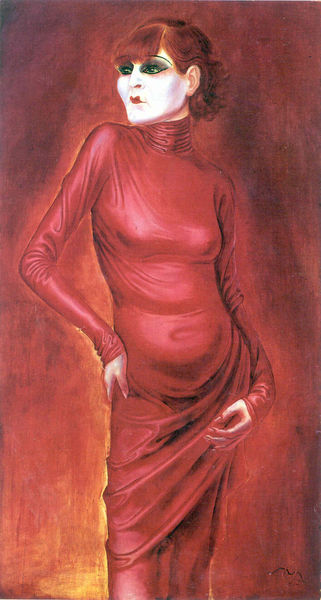
Titel: Porträt der Tänzerin Anita Berber
Künstler: Otto Dix
Standort: Stuttgart
Institution: Galerie der Stadt Stuttgart
Schlagwörter: blau, dunkel, feuer, gemälde, hand, kopf, körper, nackt, schatten, weiß, frauen, gelb, grün, braun, brust, busen, frankreich, frau, frisur, haar, kleid, licht, mund, nase, ohr, paris, profil, schwarz, blick, dame, rot, expressionismus, hochformat, malerei, mode, alt, dix, wand, arm, arme, augen, blass, falten, gesicht, kragen, lang, stehen, bildnis, hals, hände, portrait, porträt, signatur, öl, schlank, auge, figur, gewand, haare, pose, realismus, stehend, prostituierte, tänzerin, kinn, kontrast, lippen, rosa, schminke, pony, deutschland, brüste, kuss, liebe, lasziv, haltung, hart, abstrakt, modern, lila, monochrom, weiblich, schmal, nabel, bauch, kontrapost, edel, bauchnabel, erotik, erotisch, model, schwanger, kniestück, neue sachlichkeit, dünn, geschminkt, make up, satin, dirne, eng, krank, kontur, steht, traum, groß, dreiviertel, grosz, macke, beckmann, femme fatale, otto, verführung, rote haare, halbprofil, real, portät, hüfte, teufel, schnute, durchsichtig, bleich, rollkragen, ganzkörperporträt, gerafft, filigran, sünde, lassziv, natürlich, avantgarde, schauspielerin, zwanziger, morbid, gepudert, wendung, schlauch, mondän, aura, nagellack, hure, lidschatten, trau, körperlichkeit, feurig, aufreizend, vamp, extrem, kussmund, portrit, augem, labil, figurbetont, otto dix, posiert, toulose, rotviolett, ang, anorexie, grüner lidschatten, laurec, prostutierte, rot-weiß, sonia rykiel